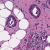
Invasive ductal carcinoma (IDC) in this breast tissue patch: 0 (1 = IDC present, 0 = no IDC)